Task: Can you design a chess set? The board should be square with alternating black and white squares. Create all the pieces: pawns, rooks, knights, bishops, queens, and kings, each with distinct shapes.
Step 1613:
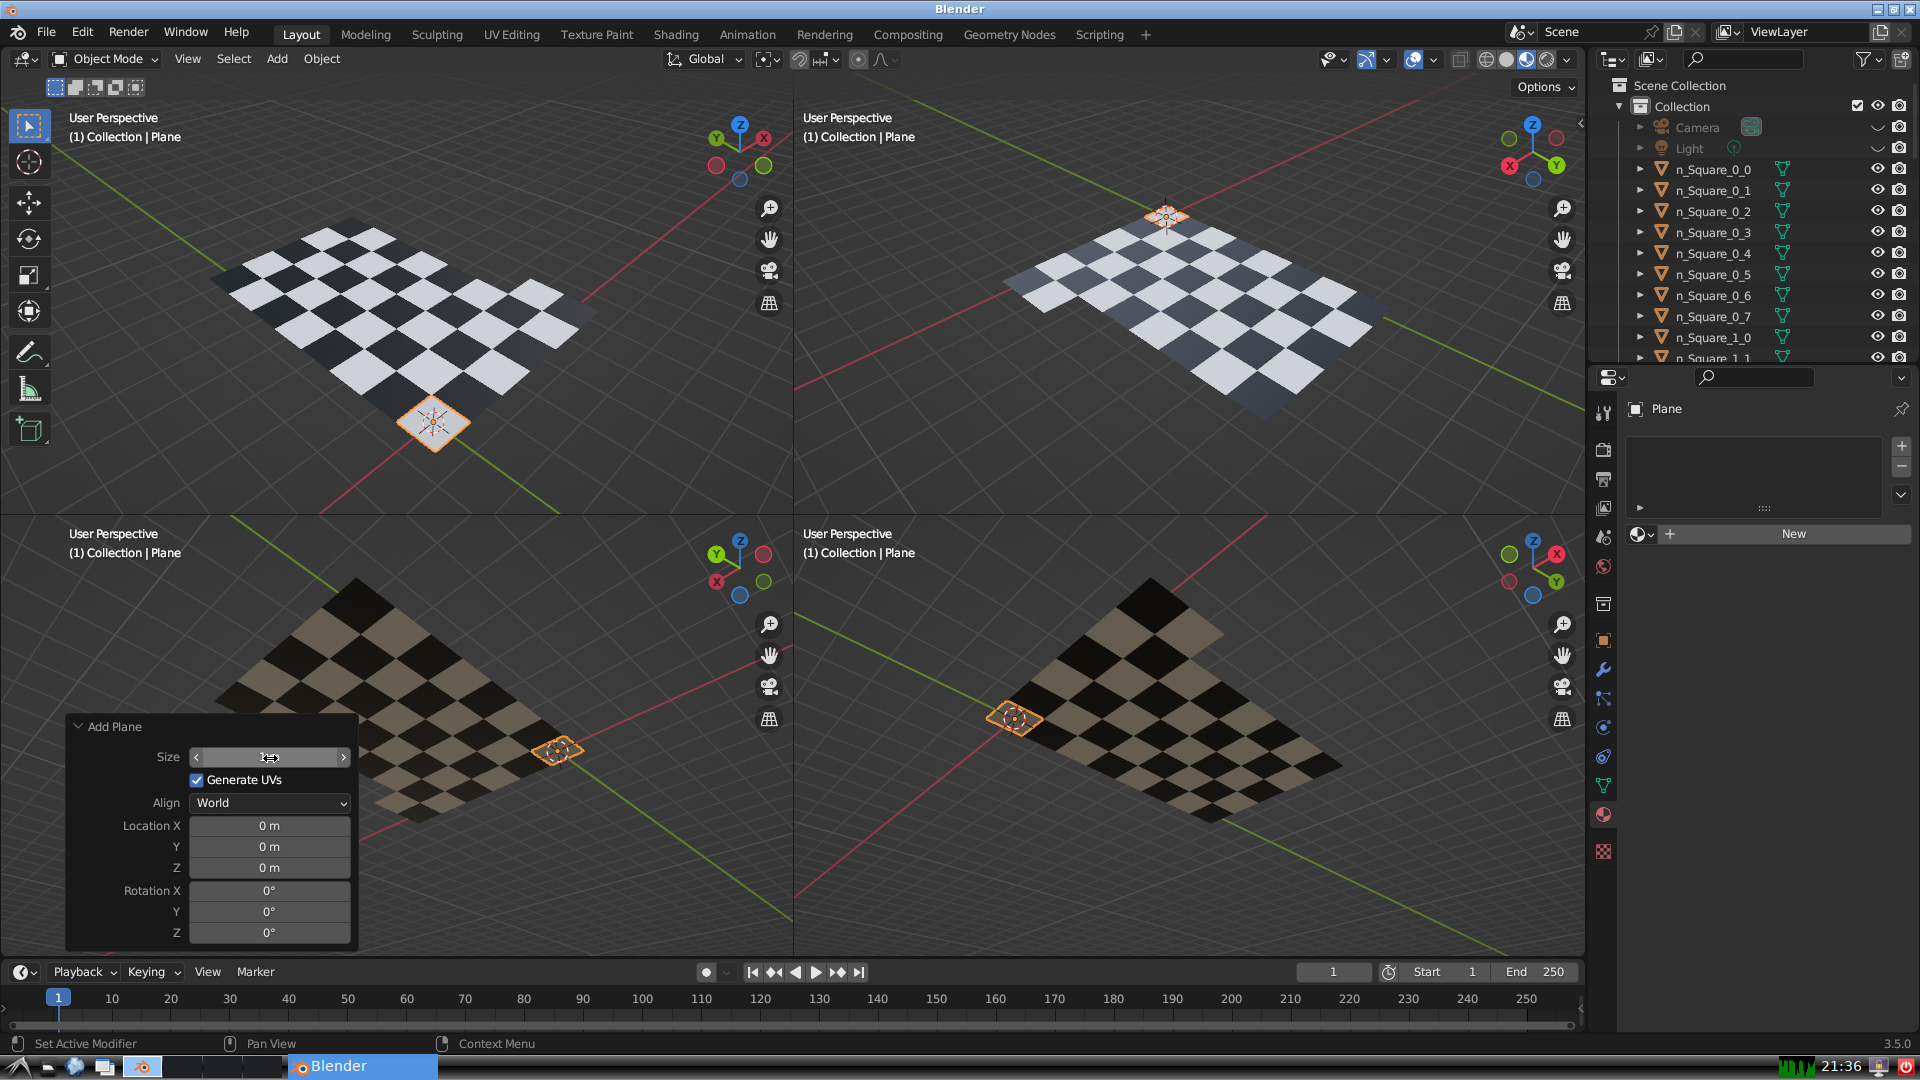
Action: click: no